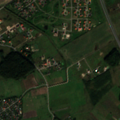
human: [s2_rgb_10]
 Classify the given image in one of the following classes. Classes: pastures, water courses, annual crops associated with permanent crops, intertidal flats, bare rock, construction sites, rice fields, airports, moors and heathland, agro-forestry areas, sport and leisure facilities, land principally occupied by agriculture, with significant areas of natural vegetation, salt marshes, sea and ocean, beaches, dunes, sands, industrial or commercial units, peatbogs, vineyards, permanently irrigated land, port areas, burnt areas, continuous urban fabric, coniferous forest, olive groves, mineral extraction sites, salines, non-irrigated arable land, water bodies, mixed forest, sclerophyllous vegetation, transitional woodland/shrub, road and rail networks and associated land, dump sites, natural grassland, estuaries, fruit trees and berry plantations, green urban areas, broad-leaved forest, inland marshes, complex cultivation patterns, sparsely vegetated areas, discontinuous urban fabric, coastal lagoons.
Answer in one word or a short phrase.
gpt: discontinuous urban fabric, road and rail networks and associated land, pastures, complex cultivation patterns, land principally occupied by agriculture, with significant areas of natural vegetation